Question: i try to use : Microsoft.Exchange.WebServices.dll to use outlook. but connection return error
Error return line:
my codes:
'''
using System;
using System.Collections.Generic;
using System.Linq;
using System.Text;
using System.Net.Mail;
using System.Net;
using Microsoft.Exchange.WebServices.Data;
using Microsoft.Exchange.WebServices.Autodiscover;
using System.Net.Security;
using System.Security.Cryptography.X509Certificates;
namespace test
{
class Program
{
static void Main(string[] args)
{
try
{
// Connect to Exchange Web Services as user1 at contoso.com.
ExchangeService service = new ExchangeService(ExchangeVersion.Exchange2007_SP1);
service.Credentials = new WebCredentials("myusernamek@xxxx.com", "mypassword", "xxxx.com");
service.TraceEnabled = true;
service.AutodiscoverUrl("myusernamek@xxxx.com");
// Create the e-mail message, set its properties, and send it to user2@contoso.com, saving a copy to the Sent Items folder.
EmailMessage message = new EmailMessage(service);
message.Subject = "Interesting";
message.Body = "The proposition has been considered.";
message.ToRecipients.Add("recipientname@xxxx.aero");
message.SendAndSaveCopy();
// Write confirmation message to console window.
Console.WriteLine("Message sent!");
Console.ReadLine();
}
catch (Exception ex)
{
Console.WriteLine("Error: " + ex.Message);
Console.ReadLine();
}
}
}
}
'''

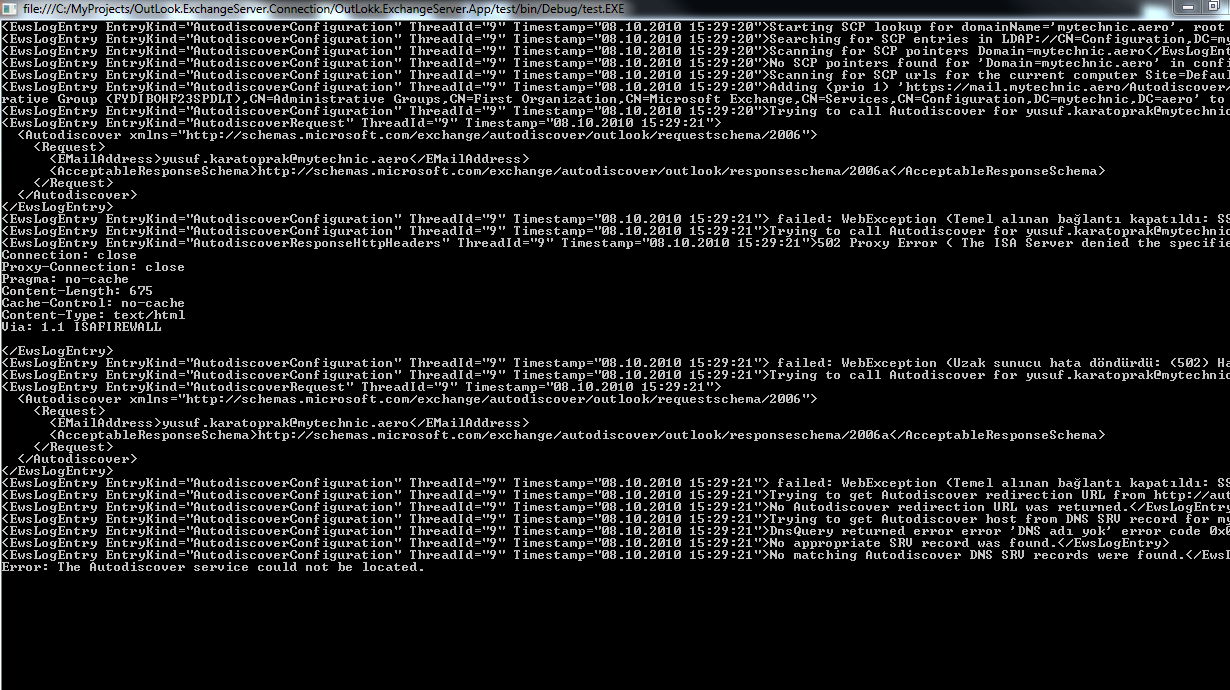
Answer: I know this is an old question, but recently wrestled with this and similar looking error (including ISA server). It was fixed with:
'''
service.EnableScpLookup = false;
'''
This was not required when working with an explicit URL, but was when using AutoDiscover